九年级 · 解析几何
定义: 过三角形的一个顶点作该三角形的高线和角平分线, 这两条线段所夹的角称为该三角形的珍珠角.

图1

图2

图 3

(1)如图 1, $\angle D A E$ 是 $\triangle A B C$ 的珍珠角, $\angle B=\alpha, \angle C=\beta, \alpha>\beta$, 请用 $\alpha$ 和 $\beta$ 表示 $\angle D A E$.

交 $D C$ 于点 $E, \angle F D C=\angle B A E$. 求证: $\angle D A E$ 是 $\triangle A B C$ 的珍珠角.

(3)在(2)的条件下, 如图 3, 连结 $O D$ 交 $A E$ 于点 $G, O G=\frac{1}{2} D C, \cos \angle B A D=\tan \angle C$.

(1) 求证: $O G=\frac{1}{2} A B$;

(2)若 $B C=8, G F=1$, 求 $\tan \angle D A E$ 的值.
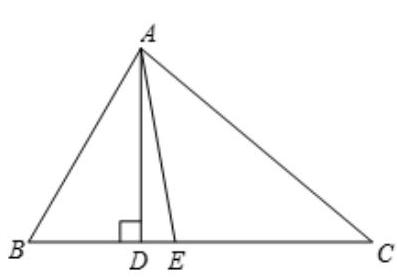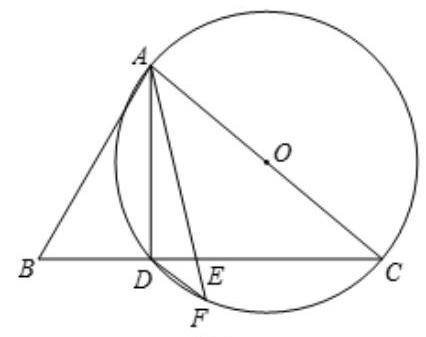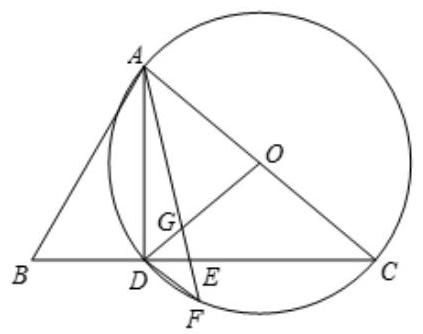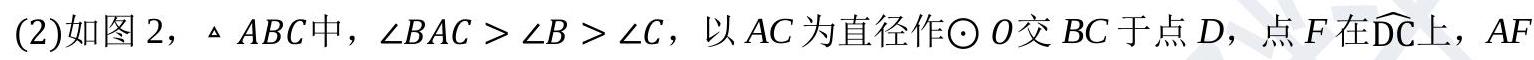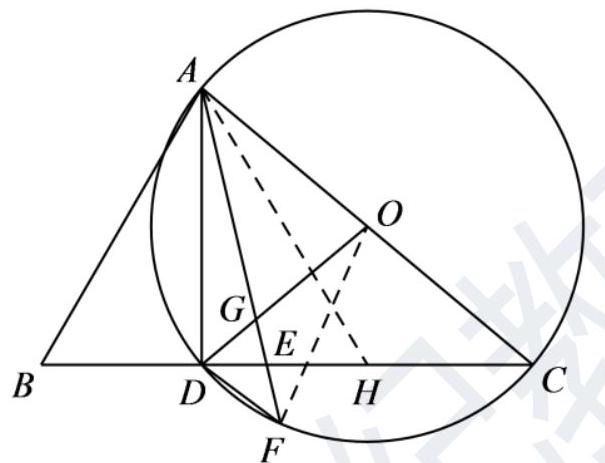
答案: 解: (1) $\because A E$ 是 $\triangle A B C$ 的角平分线,

$\therefore \angle B A E=\angle C A E$,

即 $\angle B A D+\angle D A E=\angle D A C-\angle D A E ，$

$\therefore 2 \angle D A E=\angle D A C-\angle B A D$,

$\because A D$ 是 $\triangle A B C$ 的高,

$\therefore A D \perp B C$,

$\therefore \angle D A C=90^{\circ}-\angle C, \angle B A D=90^{\circ}-\angle B$

$\therefore 2 \angle D A E=\angle B-\angle C$,

$\because \angle B=\alpha, \angle C=\beta$,

$\therefore 2 \angle D A E=\alpha-\beta$,

$\therefore \angle D A E=\frac{1}{2} \alpha-\frac{1}{2} \beta$

(2) $\because A C$ 为 $\odot O$ 的直径,

$\therefore \angle A D C=90^{\circ}$,

$\therefore A D$ 是 $\triangle A B C$ 的高,

$\because \angle F D C=\angle B A E, \quad \angle F D C=\angle E A C$,

$\therefore \angle B A E=\angle E A C$,

$\therefore A E$ 是 $\triangle A B C$ 的角平分线,

$\therefore \angle D A E$ 是 $\triangle A B C$ 的珍珠角;

(3)(1)在 $R t \triangle A B D$ 中, $\cos \angle B A D=\frac{A D}{A B}$,

在 $R t \triangle A D C$ 中, $\tan \angle C=\frac{A D}{D C}$,

$\because \cos \angle B A D=\tan \angle C$

$\therefore \frac{A D}{A B}=\frac{A D}{D C}$,

$\therefore A B=D C$,

$\because O G=\frac{1}{2} D C$

$\therefore O G=\frac{1}{2} A B$

(2)如图 3, 在 $D C$ 上截取 $D H=D B$, 连结 $A H, O F$.

图3

在 $\triangle A D B$ 和 $\triangle A D H$ 中,

$$
\left\{\begin{array}{l}
A D=A D \\
\angle A D B=\angle A D H \\
D B=D H
\end{array}\right.
$$

$\therefore \triangle A D B \cong \triangle A D H(A S A)$,

$\therefore A B=A H, \angle B=\angle A H B$,

$\therefore O G=\frac{1}{2} A H, \angle H A C=\angle A H B-\angle C=\angle B-\angle C$,
$\because \angle D A E=\frac{1}{2}(\angle B-\angle C)$,

$\therefore \angle H A C=2 \angle D A E$,

$\because \angle G O F=2 \angle D A E$,

$\therefore \angle G O F=\angle H A C$.

$\because O G=\frac{1}{2} A H, O F=\frac{1}{2} A C$

$\therefore \frac{O G}{A H}=\frac{O F}{A C}=\frac{1}{2}$

$\therefore \triangle O G F \sim \triangle A H C$,

$\therefore \frac{G F}{H C}=\frac{O F}{A C}=\frac{1}{2}, \quad \angle O F G=\angle C$,

$\therefore H C=2 G F=2$,

即 $D C-B D=2 ，$

$\because B C=8$,

$\therefore D C+B D=8$,

$\therefore D C=5, B D=3$,

$\therefore A B=5$,

在 $R t \triangle A B D$ 中, 由勾股定理得,

$A D=\sqrt{A B^{2}-B D^{2}}=4$.

$\because O A=O F$

$\therefore \angle O F G=\angle E A C$,

$\because \angle O F G=\angle C$,

$\therefore \angle E A C=\angle C$,

$\therefore A E=E C$,

设 $D E=x$, 则 $A E=E C=5-x$, 在 $R t \triangle A D E$ 中, 由勾股定理得,
$A D^{2}+D E^{2}=A E^{2}$,

$\therefore 16+x^{2}=(5-x)^{2}$,

$\therefore x=\frac{9}{10}$,

$\therefore D E=\frac{9}{10}$,

$\therefore \tan \angle D A E=\frac{D E}{A D}=\frac{9}{40}$.